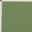
Piece: xx